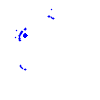
Particle: pion